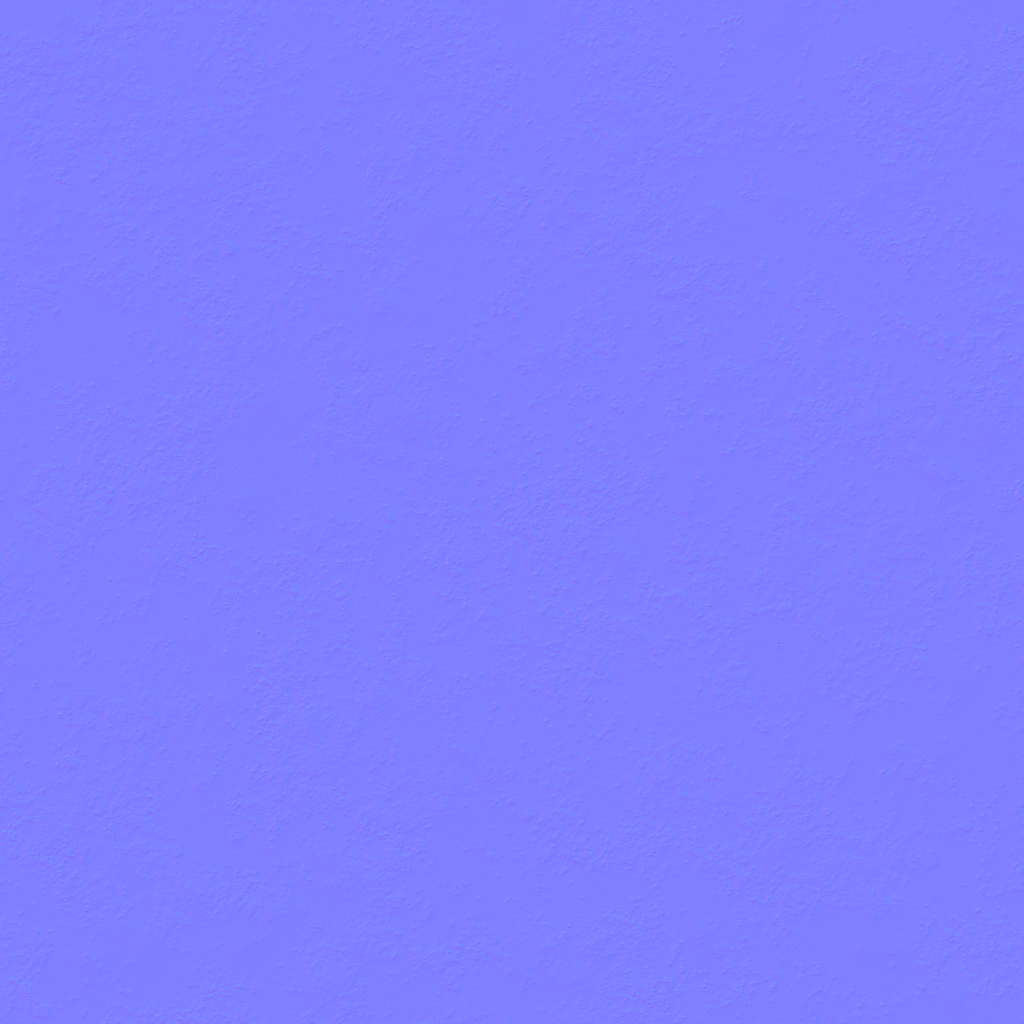
Texture map type: NormalDX